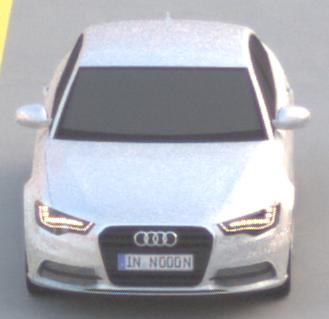
Make: Audi
Model: A6 2.0 TFSI
Detailed model: A6 (C7) Limousine
Model produced from: 2011/10
Model produced until: 2014/09
Doors: 4
Color: white
Road condition: dry road
Daytime: sunrise or sunset
Contrast: low contrast